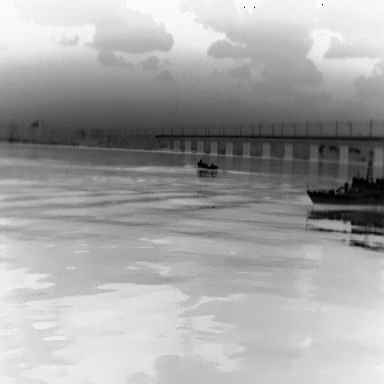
There is a canoe in the infrared image.